Question: I have MySQL table:

and I want to add next row (from script in page) with values:
'''
ip: 178.40.12.36
time: 2014-01-22 14:08:04
browser: Google Chrome
browser_version: 32.0.1700.76
platform: windows
country: Slovakia
'''
How to determine in mysql query to insert only with same identificator (IP+browser+platform) ?
My current insert (pseudo code):
'''
$exist = SELECT *
FROM table
WHERE ip = $ip
AND browser = $browser
AND platform = $platform
if(!$exist) {
INSERT INTO table ...
}
'''
'''
$exist = SELECT ...
...
AND time < $time - 30MIN
'''
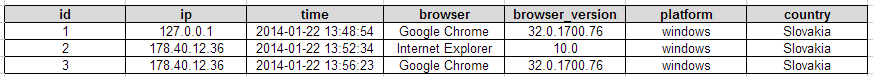
Answer: Yes, it's easy.
'''
AND time > NOW() - INTERVAL 30 MINUTE
'''
There are many choices like this for date arithmetic.